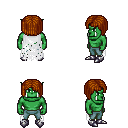
a pixel art fantasy rpg character, male body template, orc, green skin, white tattered cape, teal pants, brunette pageboy hairstyle, metal boots, four views (front, back, left, right), 2x2 character sprite sheet, small pixel art, hard edges, no anti-aliasing